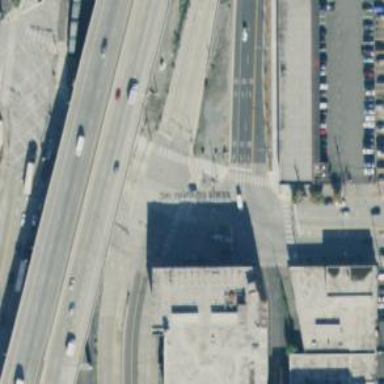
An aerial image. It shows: Marked footway crossing with zebra markings.